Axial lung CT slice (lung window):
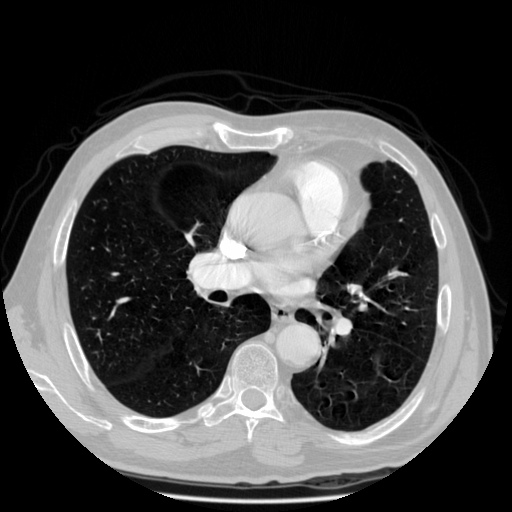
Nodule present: no